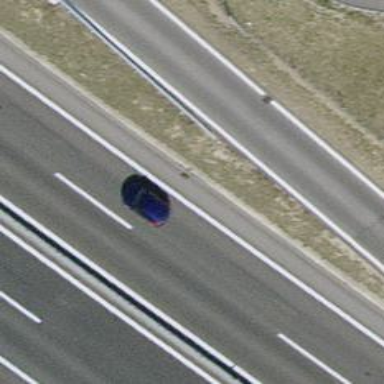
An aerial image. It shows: View of motorway.